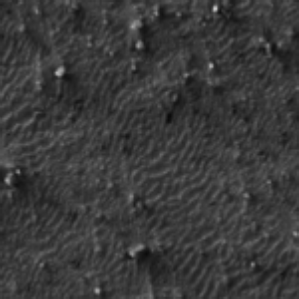
Label: frost